Question: I have a custom class MarioState that I want to use in a HashMap. The class represents a possible state in a state space of the Mario game. Below is a simplified version of the class MarioState.
In my HashMap I want to store these states. However, not ever property in the MarioState is something that should be considered when comparing two MarioState's. For example if one MarioState has the stuck property set to true and a distance of 30 and another MarioState also has the stuck property set to true but a different distance value (e.g. 20) then they still should be considered the same.
I know for this to work in my HashMap I have to implement the .equals() and .hashcode() methods, which is what I did (by letting them be automatically generated by the InteliJ IDE).
'''
public class MarioState{
// Tracking the distance Mario has moved.
private int distance;
private int lastDistance;
// To keep track of if Mario is stuck or not.
private int stuckCount;
private boolean stuck;
public MarioState(){
stuckCount = 0;
stuck = false;
distance = 0;
lastDistance = 0;
}
public void update(Environment environment){
// Computing the distance
int tempDistance = environment.getEvaluationInfo().distancePassedPhys;
distance = tempDistance - lastDistance;
lastDistance = tempDistance;
// If Mario hasn't moved for over 25 turns then this means he is stuck.
if(distance == 0){
stuckCount++;
} else {
stuckCount = 0;
stuck = false;
}
if(stuckCount > 25){ stuck = true; }
}
public float calculateReward(){
float reward = 0f;
reward += distance * 2;
if(stuck){ reward += -20; }
return reward;
}
@Override
public boolean equals(Object o) {
if (this == o) return true;
if (o == null || getClass() != o.getClass()) return false;
MarioState that = (MarioState) o;
if (stuck != that.stuck) return false;
return true;
}
@Override
public int hashCode() {
return (stuck ? 1 : 0);
}
}
'''
The problem is however that when running the code some of the keys are considered different when it shouldn't be according to their .equals() and .hashcode() functions. What can possibly cause this? Did I forget something?
The code used when inserting states in the HashMap (additional information can be provided if necessary):
'''
public float[] getActionsQValues(MarioState state){
if(!table.containsKey(state)) {
float[] initialQvalues = getInitialQvalues(state);
table.put(state, initialQvalues);
return initialQvalues;
}
return table.get(state);
}
'''
A screenshot when I'm in debug mode shows my table containing two keys with different values, but the keys itself are the same (but in the HashMap it is considered different).

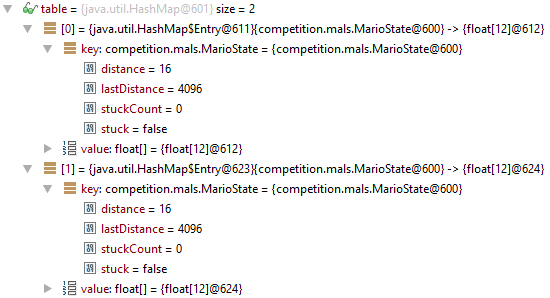
Answer: Your hash code computation and equality comparison are both based on 'stuck' - but that can change over time.
If you mutate an object after adding it as a key within a hash map, in such a way that the hash code changes, then the key will not be found when you later request it - because the hash code that was stored when the key was first added will no longer be the same as its current hash code.
Wherever possible, try to avoid using mutable objects as keys within a map (even a 'TreeMap' which doesn't use the hash code would have the same problem if you changed the object in a way which would change relative ordering). If you use mutable objects as keys within a map, you should avoid mutating them after adding them as keys.